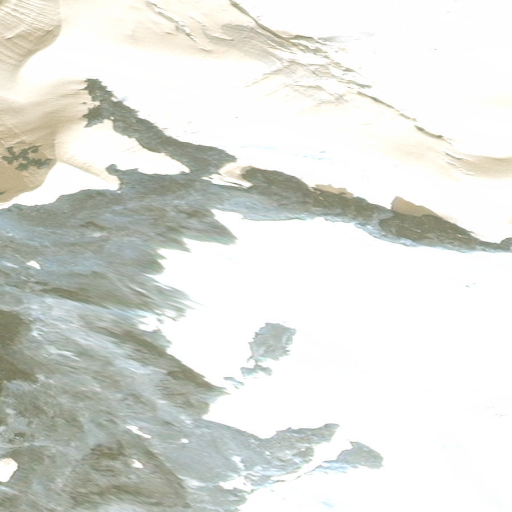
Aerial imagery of mountain in Alaska named Glacier King containing only unknown